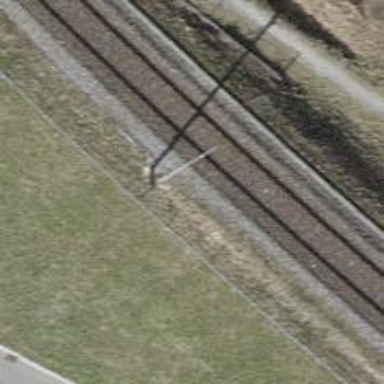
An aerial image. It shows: Single railway track with electrified contact line.